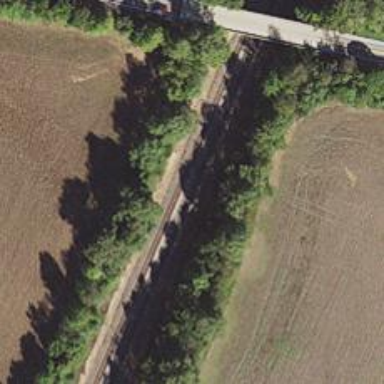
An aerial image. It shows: Railway service station.